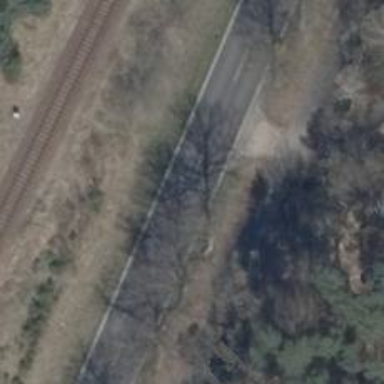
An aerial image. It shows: Primary road with asphalt surface.